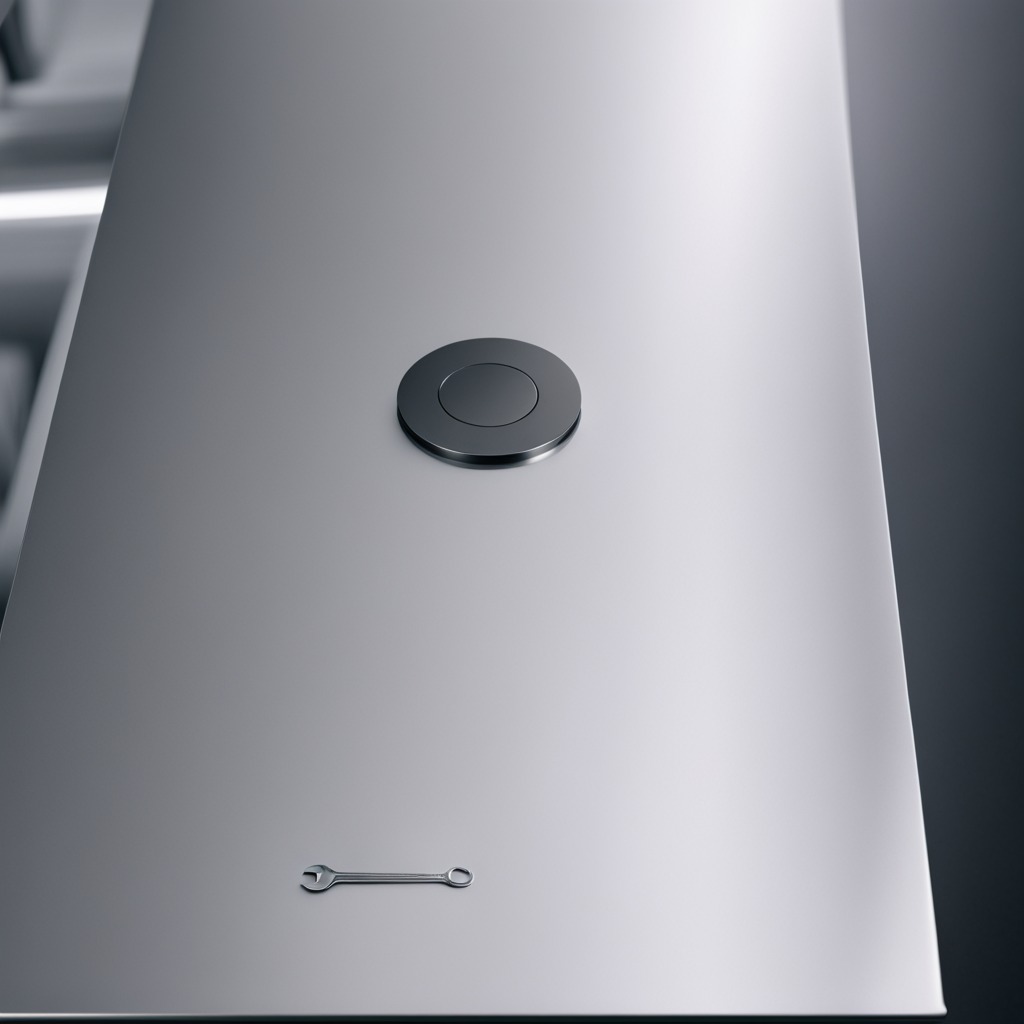
An wrench is lying on the stainless steel table in a high-end prototyping lab.